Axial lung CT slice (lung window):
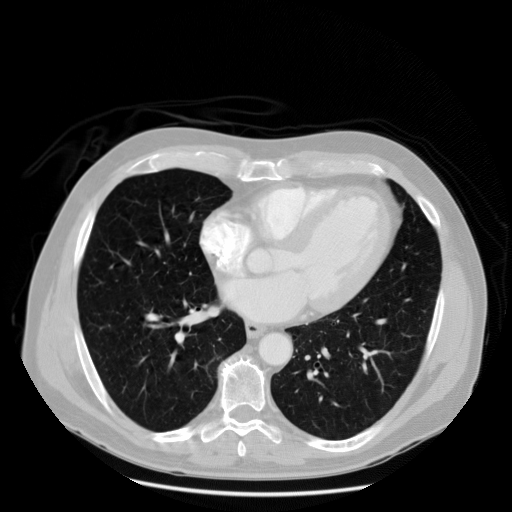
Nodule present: no